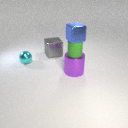
large purple metal cylinder in front of large gray metal cube